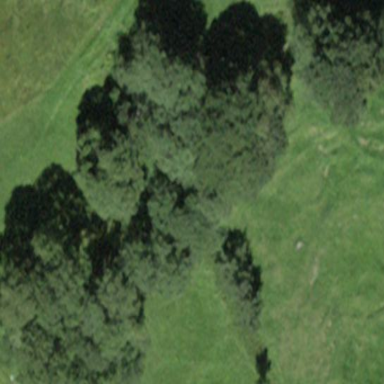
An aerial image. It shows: Forest area.